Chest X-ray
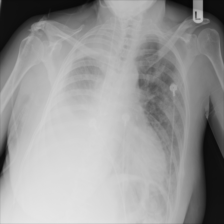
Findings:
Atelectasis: negative
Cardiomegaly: negative
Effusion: negative
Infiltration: negative
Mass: negative
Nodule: negative
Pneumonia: negative
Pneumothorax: negative
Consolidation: negative
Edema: negative
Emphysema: negative
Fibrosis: negative
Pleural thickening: negative
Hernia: negative